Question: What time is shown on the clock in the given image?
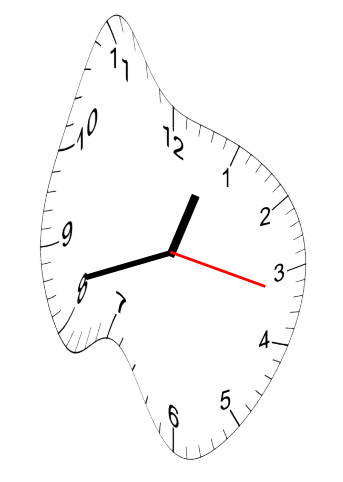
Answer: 12:42:17